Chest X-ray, AP view. Patient: 38 years old, sex F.
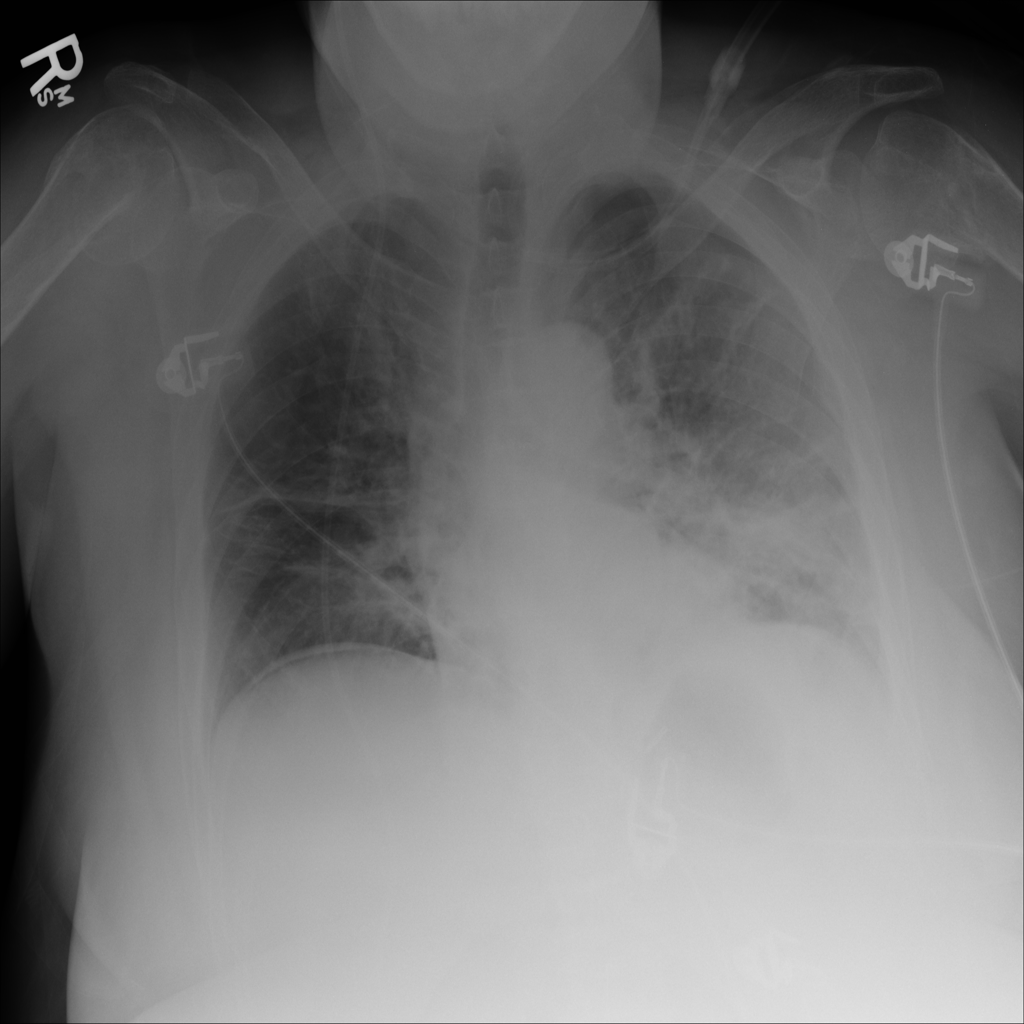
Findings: Atelectasis, Infiltration, Pneumothorax